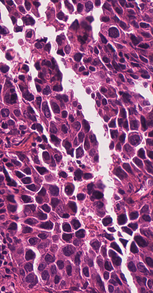
Tumor epithelial tissue: yes
Tumor-associated stroma tissue: no
Normal tissue: no